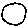
Label: circle